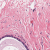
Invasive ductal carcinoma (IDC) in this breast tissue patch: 0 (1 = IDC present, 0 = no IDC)